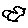
Label: bird